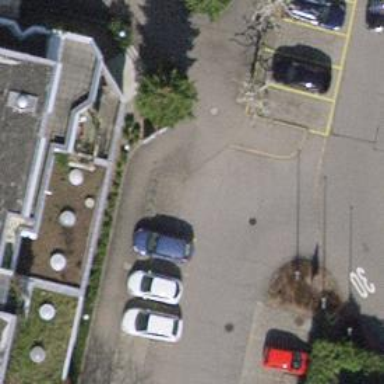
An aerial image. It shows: Bicycle parking facility.